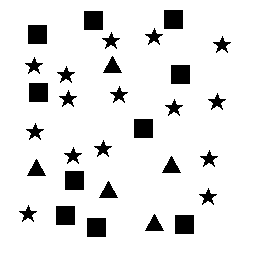
Squares: 10
Triangles: 5
Stars: 15
Total shapes: 30